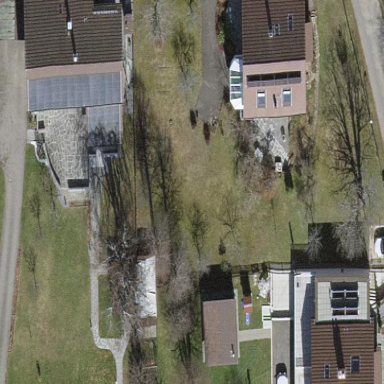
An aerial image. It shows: Residential garden.